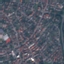
Land use / land cover class: Residential